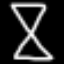
Label: hourglass